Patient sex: F
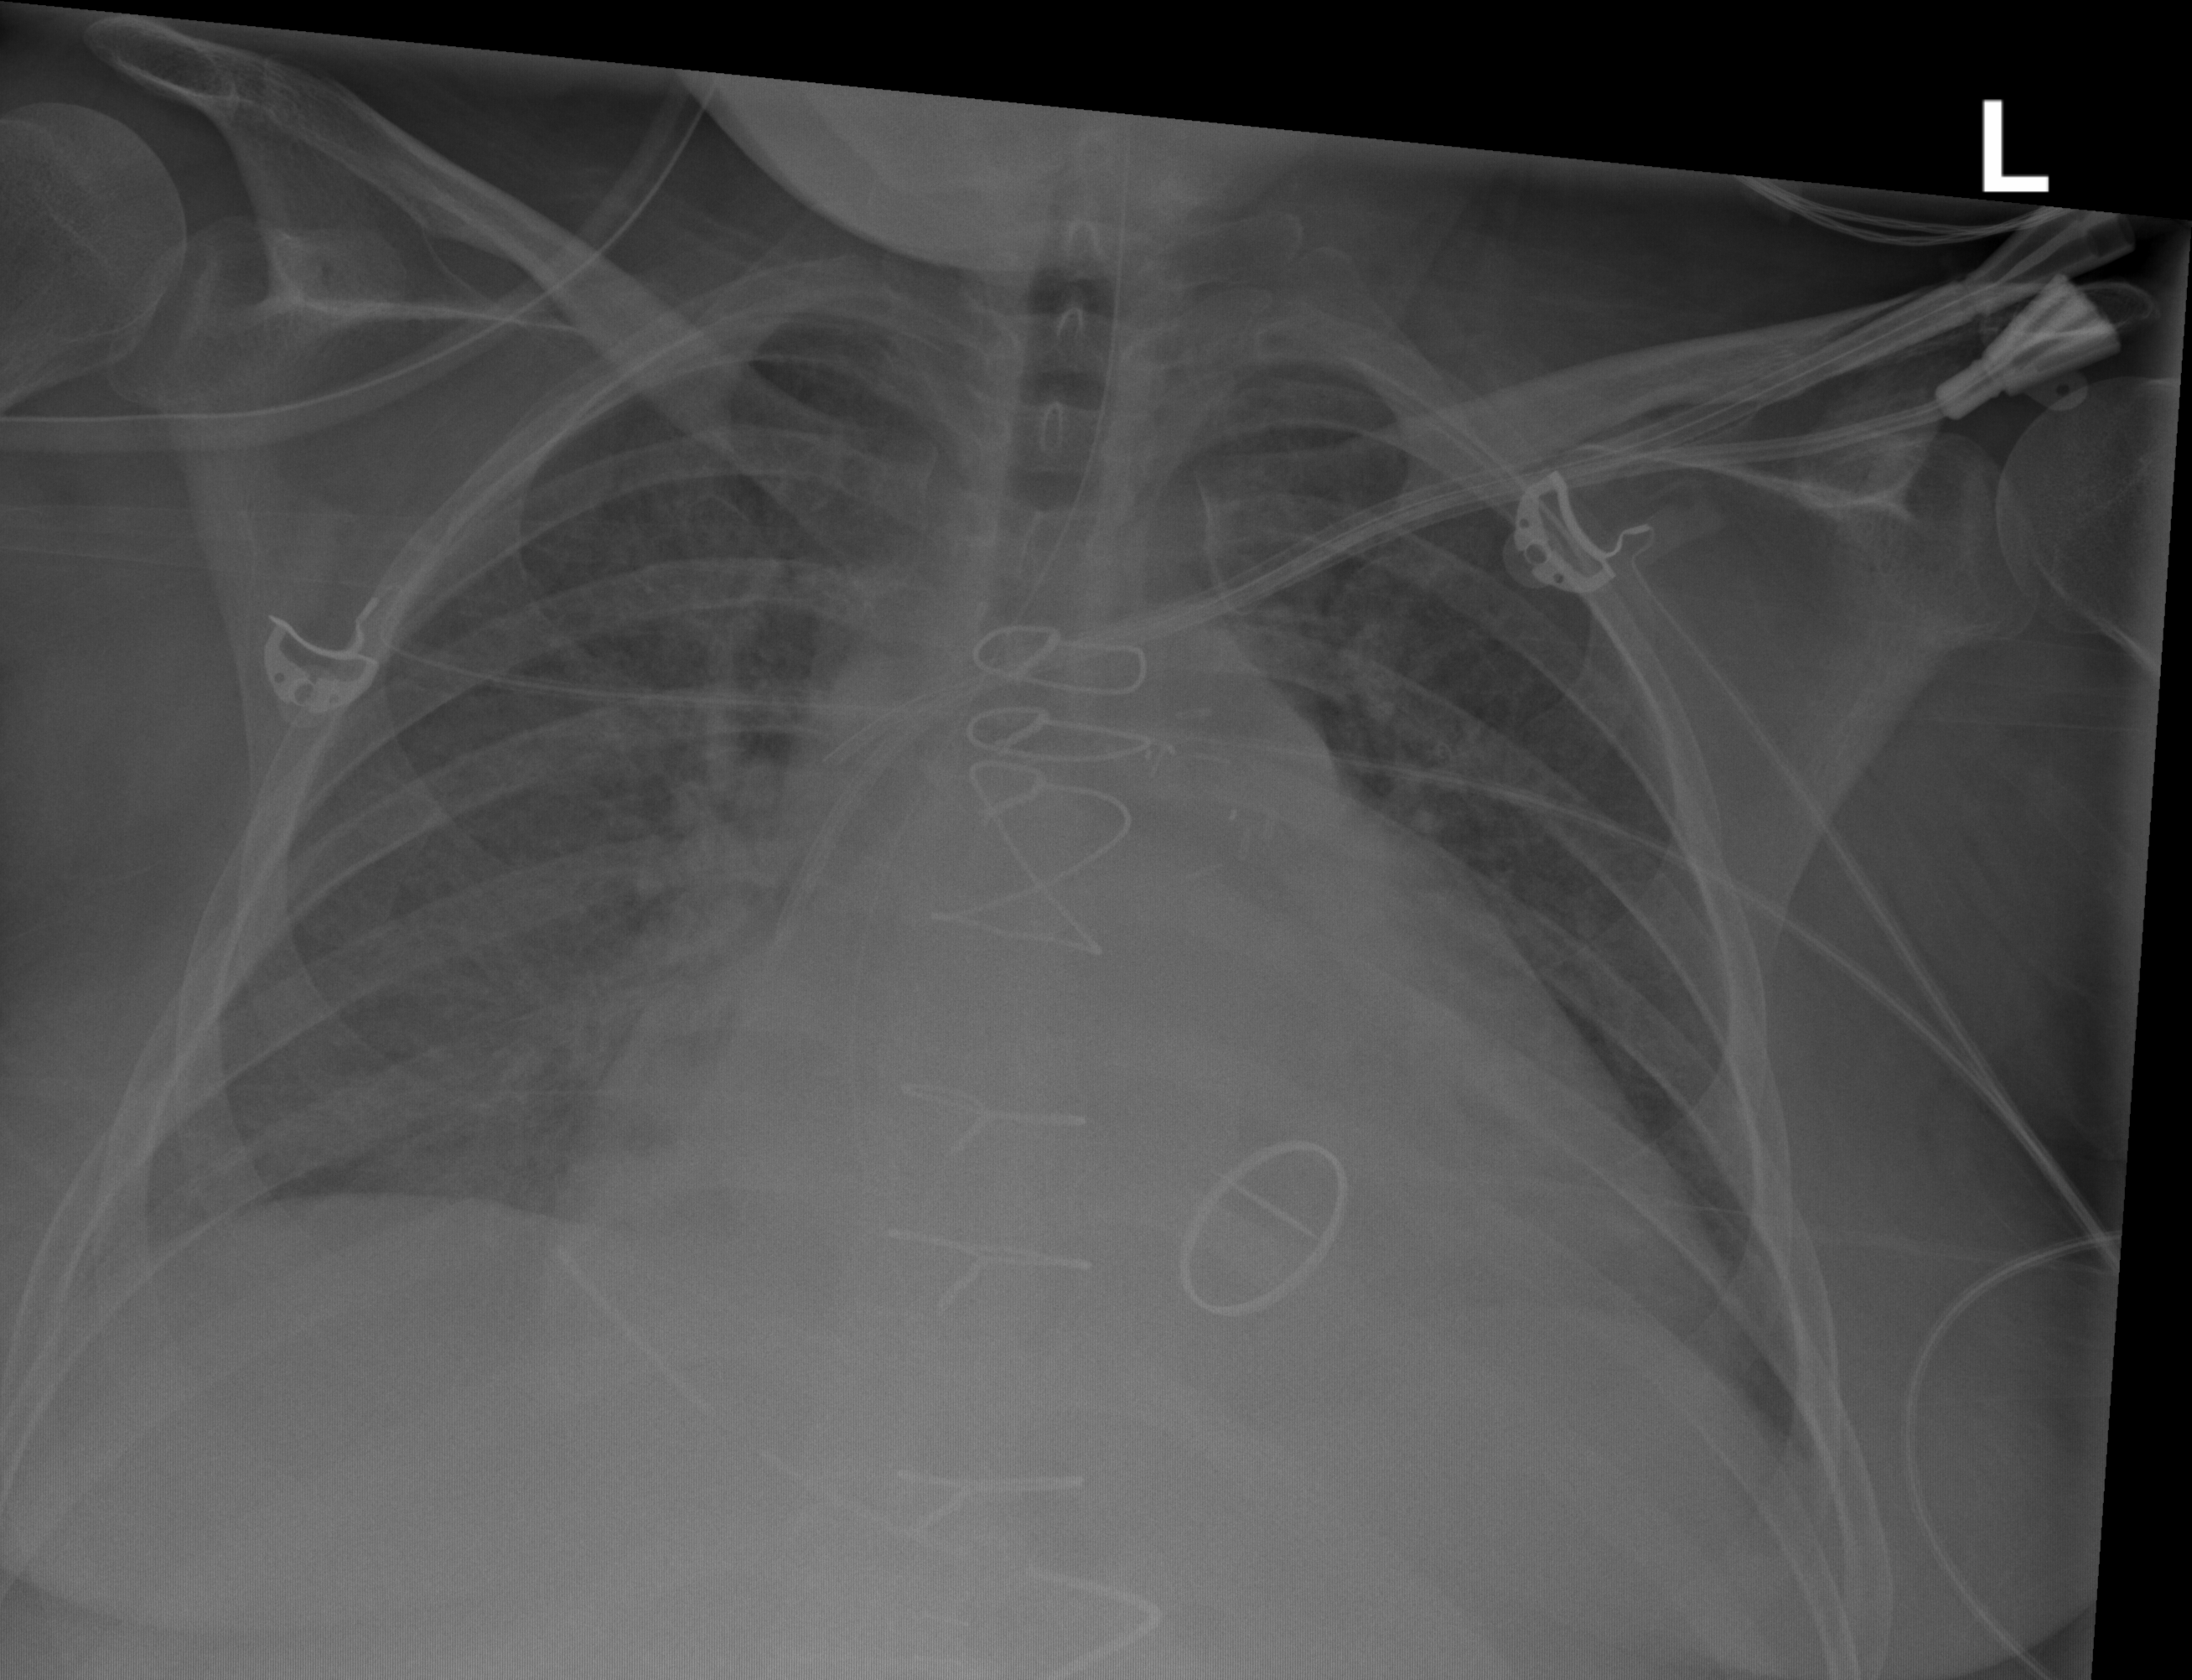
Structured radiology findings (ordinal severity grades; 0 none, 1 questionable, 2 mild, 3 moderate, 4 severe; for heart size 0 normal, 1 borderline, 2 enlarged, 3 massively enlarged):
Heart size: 3
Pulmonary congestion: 2
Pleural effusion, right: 1
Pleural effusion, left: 0
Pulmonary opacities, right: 1
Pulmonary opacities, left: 1
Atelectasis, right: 0
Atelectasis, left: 0